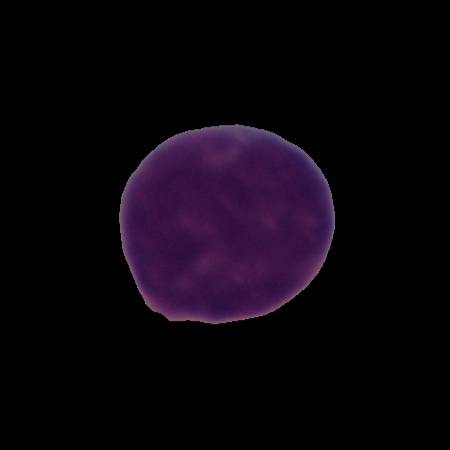
Label: cancer